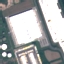
Label: Industrial